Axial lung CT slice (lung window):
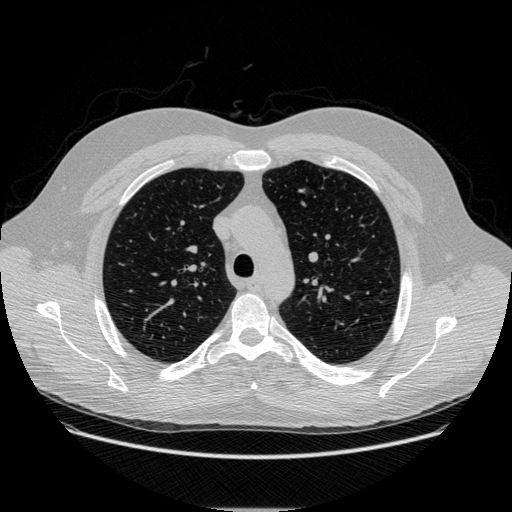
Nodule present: no